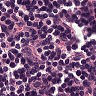
Metastatic tissue present: no